Question: I am trying to read a number and print it on screen in assembly language using TASM.
Until now I have a macro to read and a macro to print:
'''
.386
DATA SEGMENT PARA PUBLIC 'DATA'
X DD 0 ;number to be read
AU DD 0 ;auxiliary variable
DATA ENDS
READ MACRO X, AUX ;macro to read
LOCAL R, FINAL
PUSH EAX ;save the registers we will work with
PUSH EBX
PUSH EDX
MOV EBX, 10
R:
MOV AH, 1H
INT 21H ;read character
CMP AL, 0DH ;compare to 'Enter' key
JE FINAL
CMP AL,30H ;see if it's a number above 0
JB R
CMP AL, 39H ;see if it's a number below 9
JA R
SUB AL, 48 ;transform character to number
XOR AH,AH
MOV AUX,EAX
MOV EAX, X
MUL EBX ;construct the number
ADD EAX, AUX
MOV X, EAX
JMP R
FINAL:
POP EDX
POP EBX
ENDM
PRINT MACRO NUMBER
LOCAL LOOPR, PRINTLN
PUSH EAX ;save registers we will work with
PUSH EDX
PUSH EBX
PUSH SI
MOV CX, 0
MOV EAX, NUMBER
MOV EBX, 10
LOOPR:
XOR EDX, EDX
DIV EBX ; eax <- eax/10, edx <- eax % 10
ADD DL, '0' ; edx to ASCII
PUSH DX
INC CX
CMP EAX, 0
JNZ LOOPR
PRINTLN:
POP DX
MOV AH, 2H
INT 21H
DEC CX
JNZ PRINTLN
MOV DL, 13D ;carriage return
MOV AH, 2H
INT 21H
MOV DL, 10D ;line feed
MOV AH, 2H
INT 21H
POP SI
POP EDX
POP EAX
ENDM
CODE SEGMENT PARA PUBLIC 'CODE'
START PROC FAR
ASSUME CS:CODE, DS:DATA
PUSH DS
XOR AX,AX
PUSH AX
MOV AX,DATA
MOV DS,AX
READ X, AU
PRINT X
RET
START ENDP
CODE ENDS
END START
'''
If I run the code in Turbo Debugger it reads the number, but the program keeps running and running and I don't know why. My personal guess is that this has to do with the '.386' directive. I've had a similar problem with another program and after I removed the '.386' directive it worked. But here I need the directive since I use 32 bit registers. Any help is appreciated.
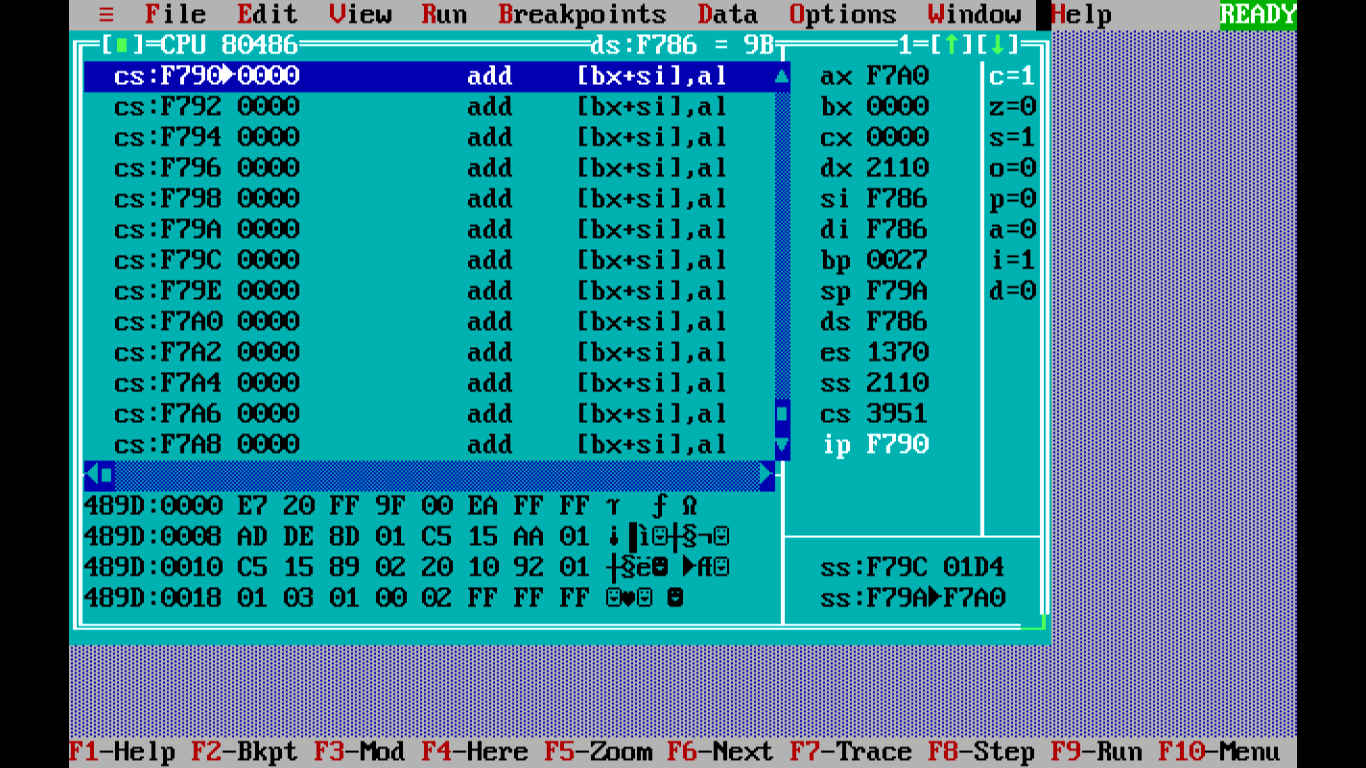
Answer: It does matter where the '.386' is. Move it to a line behind the 'CODE SEGMENT ...' line:
'''
...
CODE SEGMENT PARA PUBLIC 'CODE'
.386
START PROC FAR
...
'''
'READ' needs a 'POP EAX' at the end:
'''
...
FINAL:
POP EDX
POP EBX
POP EAX
ENDM
...
'''
'PRINT' needs a 'POP EBX' at the end:
'''
...
POP SI
POP EBX
POP EDX
POP EAX
ENDM
...
'''
'READ' performs just a Carriage Return (0x0D = 13d) at the end. So, 'PRINT' will write on the same row, overwrite the input and you will see no change. Add a Line Feed (0x0A = 10d) to 'READ':
'''
...
FINAL:
mov dl, 10
mov ah, 2
int 21h
POP EDX
POP EBX
pop eax
ENDM
...
'''